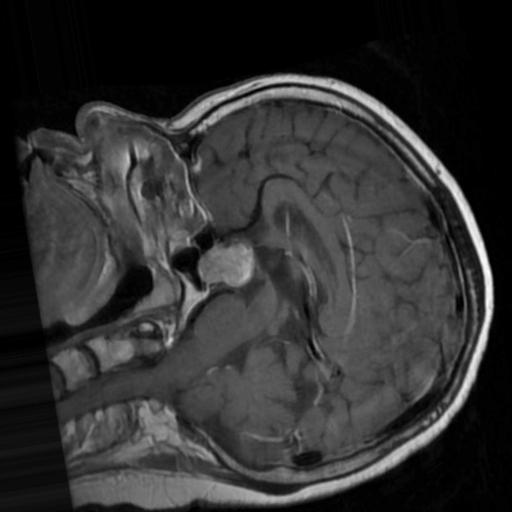
Label: brain_tumor